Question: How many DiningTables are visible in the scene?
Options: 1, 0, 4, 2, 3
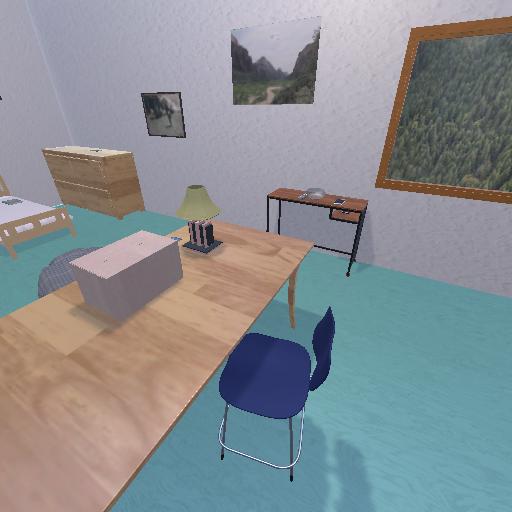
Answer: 1